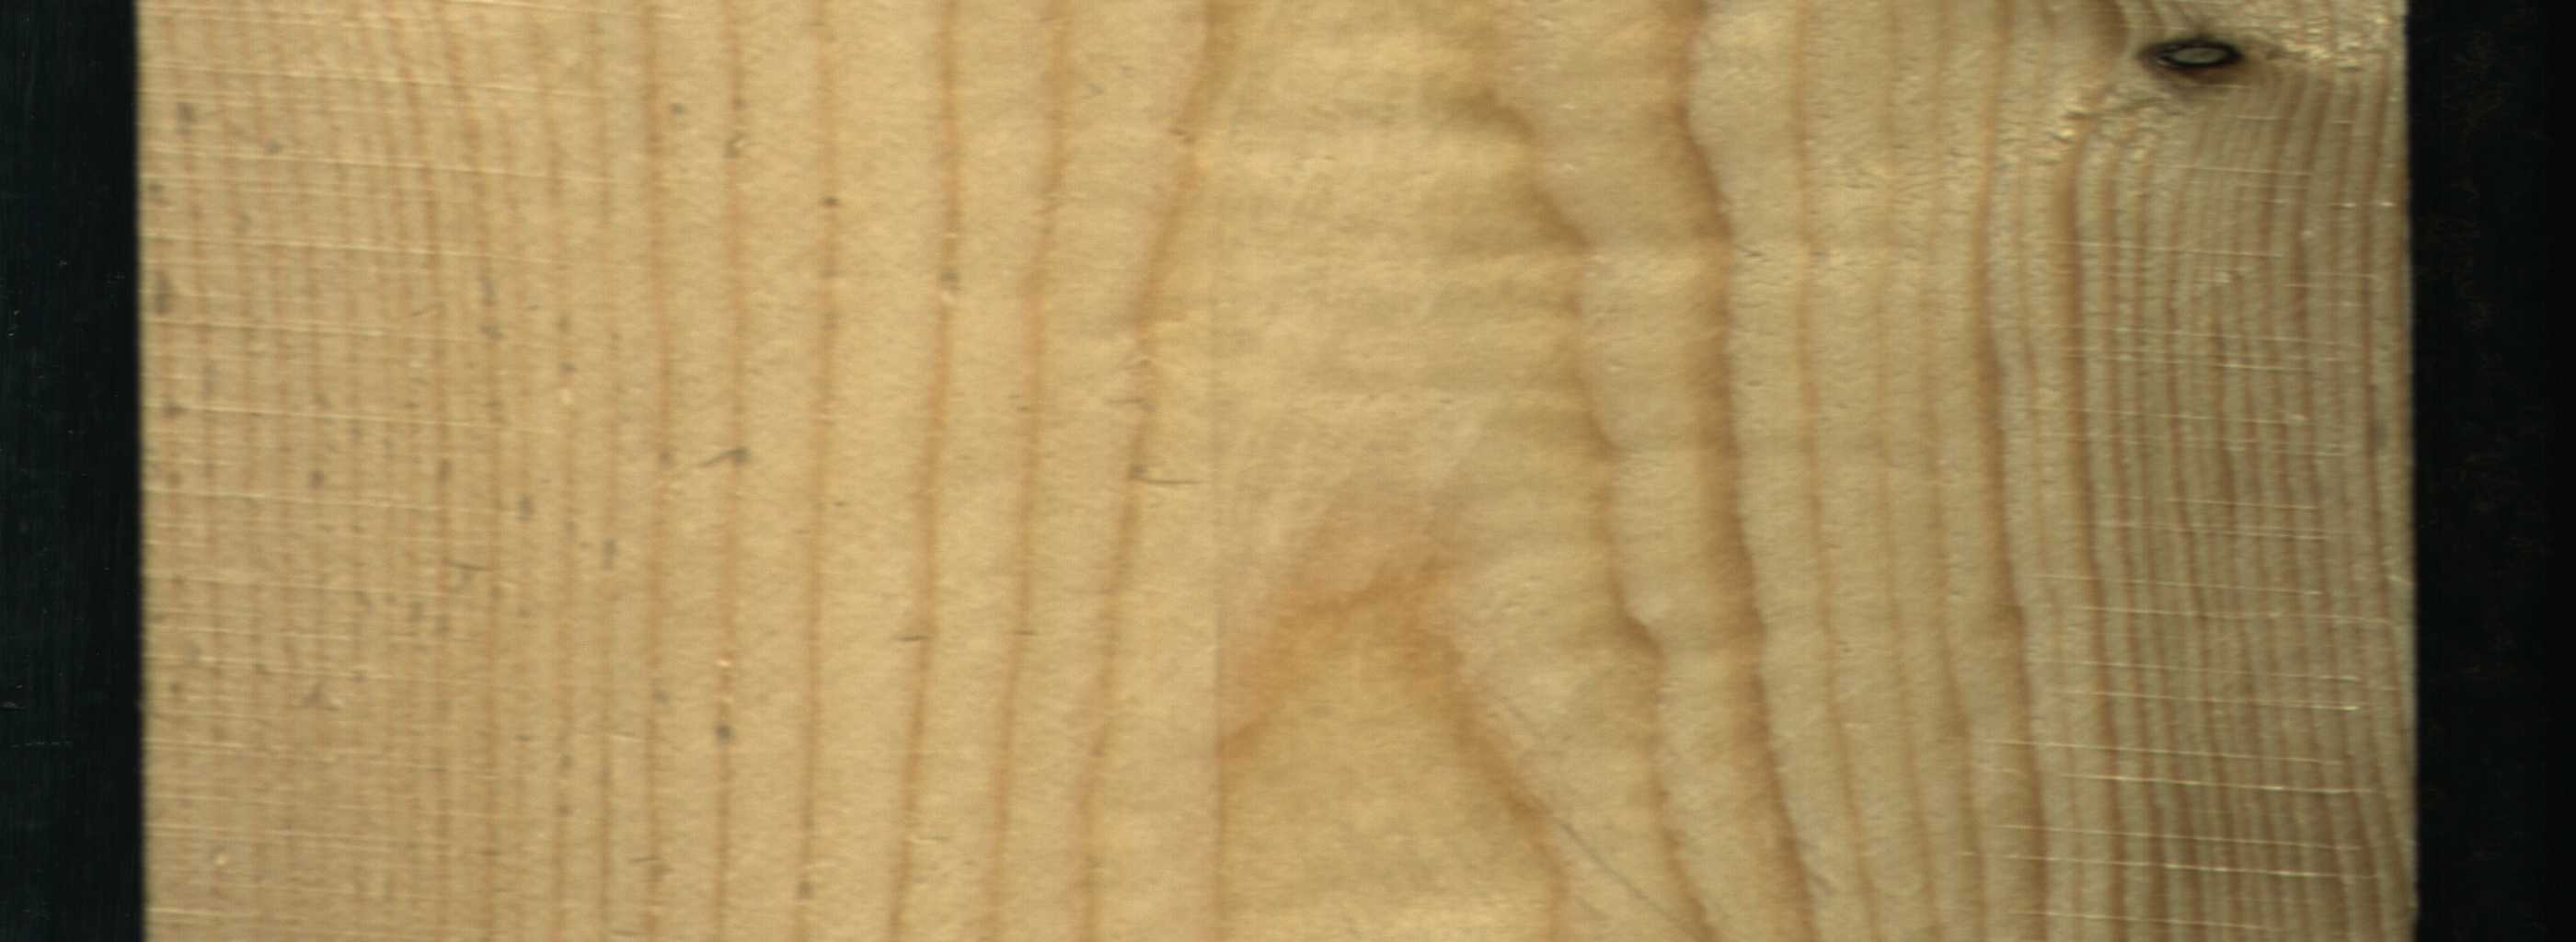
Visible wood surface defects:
Dead_Knot